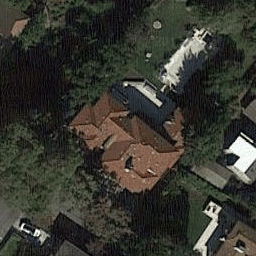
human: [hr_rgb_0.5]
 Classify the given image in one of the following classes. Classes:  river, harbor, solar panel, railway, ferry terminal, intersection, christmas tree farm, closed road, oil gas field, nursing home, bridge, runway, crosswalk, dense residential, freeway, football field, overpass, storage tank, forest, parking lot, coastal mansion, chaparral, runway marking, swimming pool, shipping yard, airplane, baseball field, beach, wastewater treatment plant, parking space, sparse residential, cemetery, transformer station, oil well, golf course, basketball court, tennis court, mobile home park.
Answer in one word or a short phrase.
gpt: sparse residential